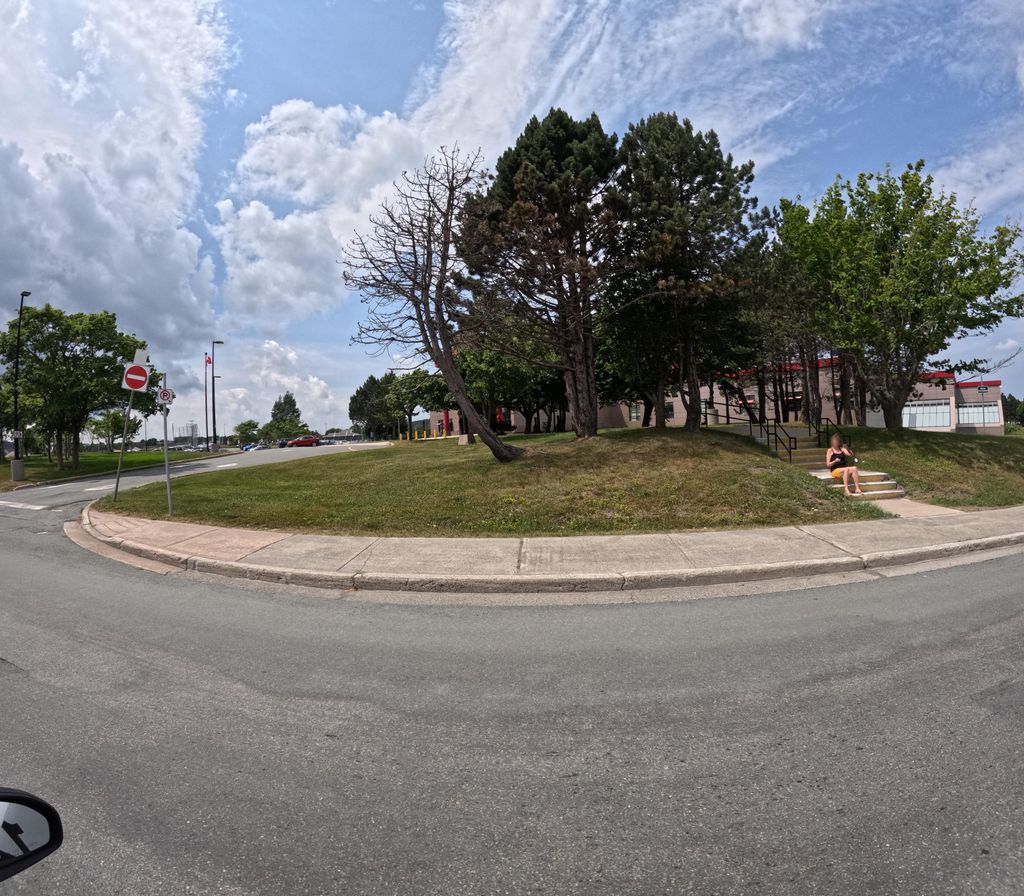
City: st_johns